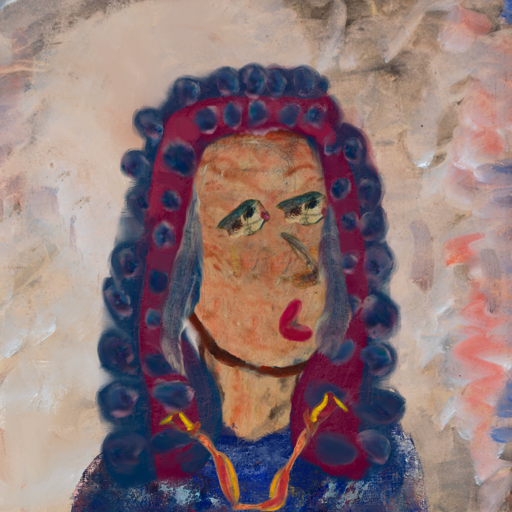
Background: Roy_Bahadur, Head And Neck Side: Orphan, Face Side: Pipe, Bust: Irani, Hair Side: Hill_Girl, Head Accessory: Blank, Second Necklace: Gypsy_Mother_1, Necklace: Blank, Baby: Blank